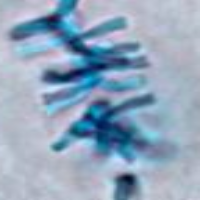
Label: metaphase